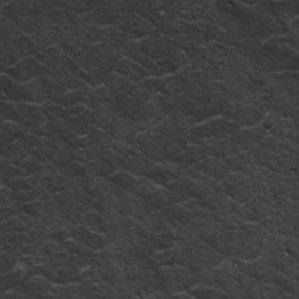
Label: frost